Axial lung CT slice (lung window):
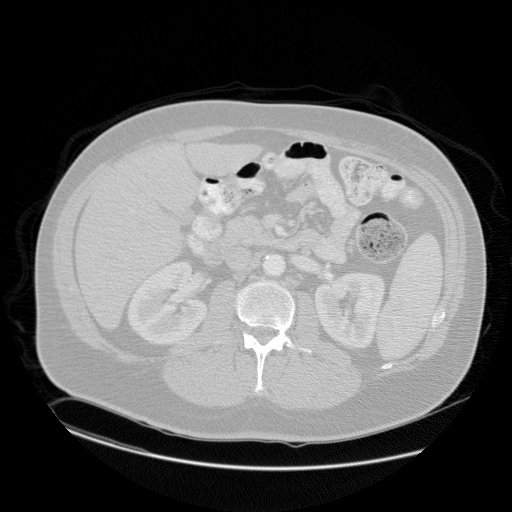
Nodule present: no